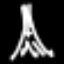
Label: The Eiffel Tower